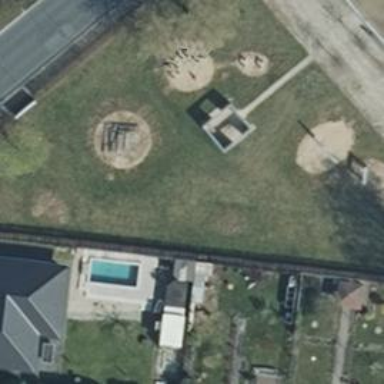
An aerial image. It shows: Playground area for leisure land.